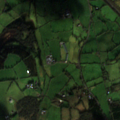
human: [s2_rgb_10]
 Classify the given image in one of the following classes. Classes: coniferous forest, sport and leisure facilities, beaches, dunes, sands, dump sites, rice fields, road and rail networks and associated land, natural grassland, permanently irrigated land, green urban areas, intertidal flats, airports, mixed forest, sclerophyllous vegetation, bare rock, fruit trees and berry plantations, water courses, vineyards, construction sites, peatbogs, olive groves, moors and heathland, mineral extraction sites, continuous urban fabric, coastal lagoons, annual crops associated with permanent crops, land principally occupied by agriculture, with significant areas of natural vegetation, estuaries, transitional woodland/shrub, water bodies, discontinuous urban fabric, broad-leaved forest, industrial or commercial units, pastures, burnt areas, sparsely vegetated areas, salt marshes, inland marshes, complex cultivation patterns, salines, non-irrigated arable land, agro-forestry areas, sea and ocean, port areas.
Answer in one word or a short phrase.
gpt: pastures